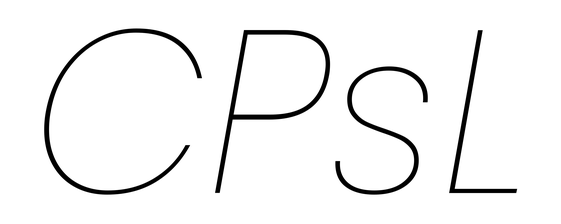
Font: Poppins-ThinItalic